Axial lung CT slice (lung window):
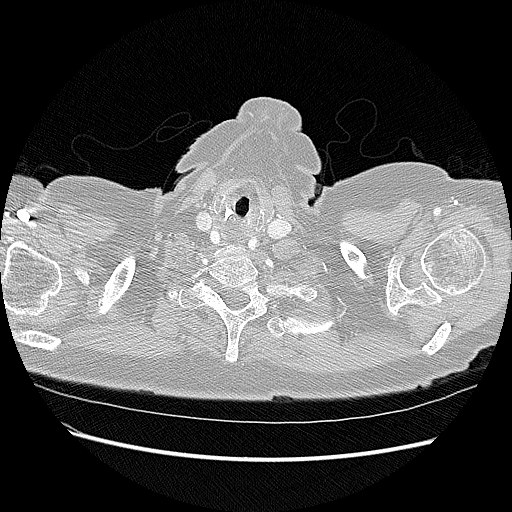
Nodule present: no